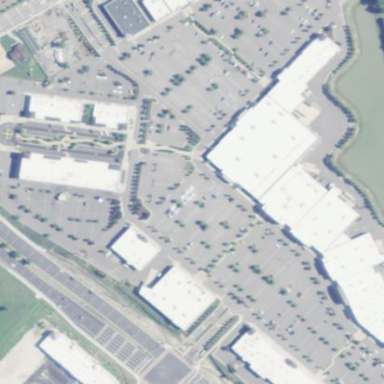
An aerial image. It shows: Retail area.